Aerial crown-view tile of a tropical tree (Barro Colorado Island, Panama), acquired 20250317:
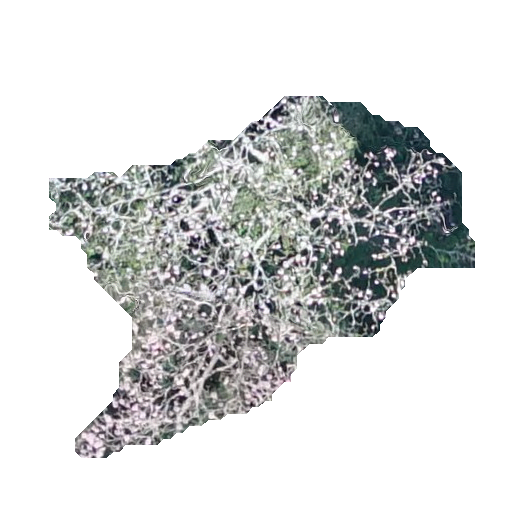
Species: Tabebuia rosea
GBIF accepted scientific name: Tabebuia rosea
Crown area: 129.44 m²